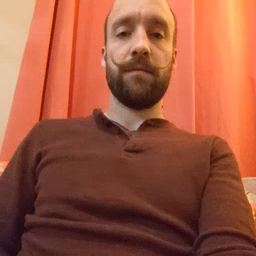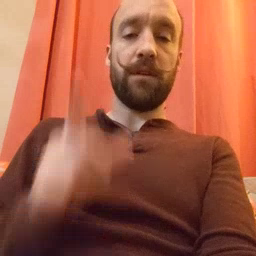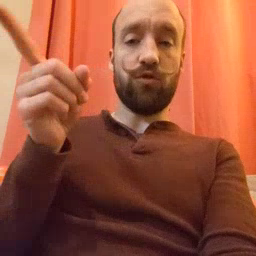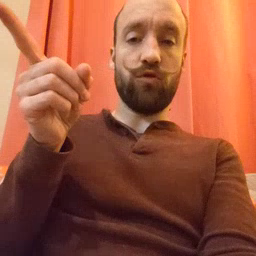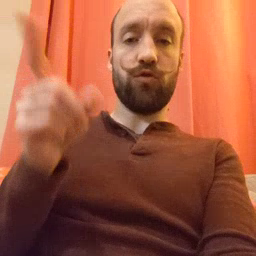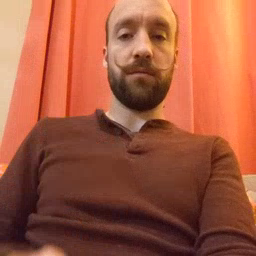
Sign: hesheit